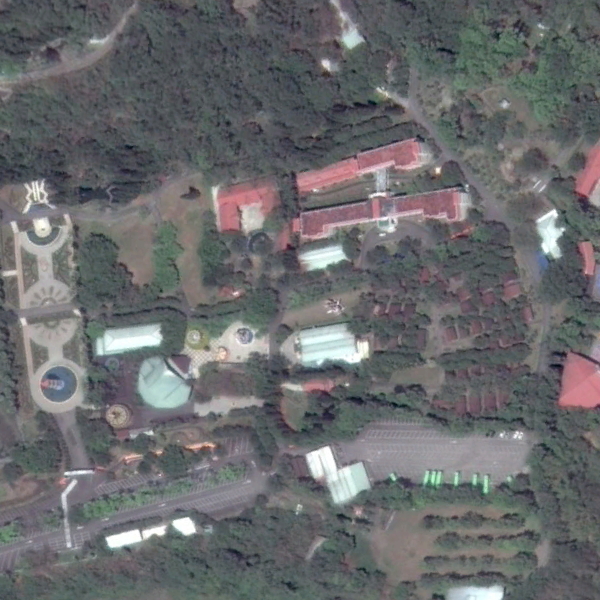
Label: Resort